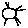
Label: sun